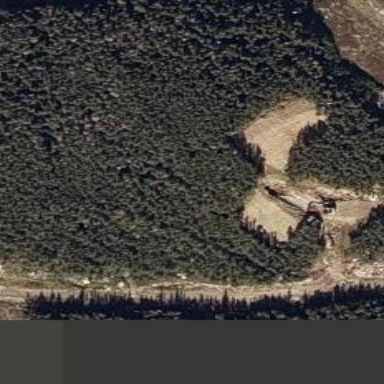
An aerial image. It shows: Coniferous forest area.